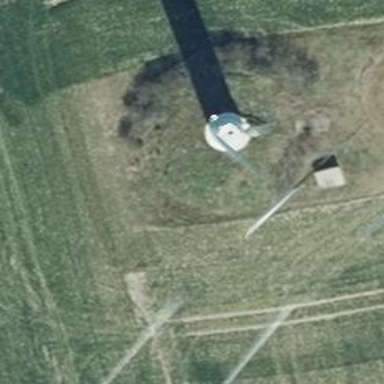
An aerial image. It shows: Wind generator powered by horizontal axis wind turbine.